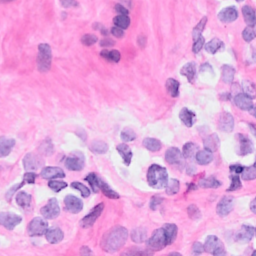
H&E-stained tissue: Breast